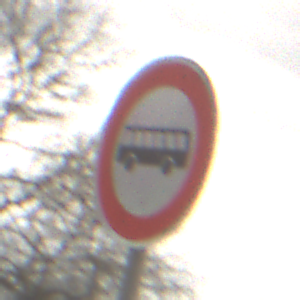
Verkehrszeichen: VerbotKraftomnibusse
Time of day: Midday
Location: Outdoor (Nature)
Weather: Overcast
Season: NotSpecified
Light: Natural